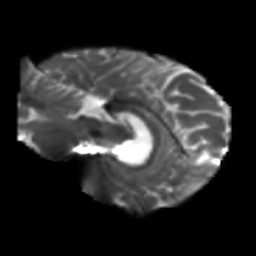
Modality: T2w
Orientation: sagittal
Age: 37
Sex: female
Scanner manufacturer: siemens
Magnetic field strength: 3 T
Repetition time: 5.47 s
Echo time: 0.0854 s